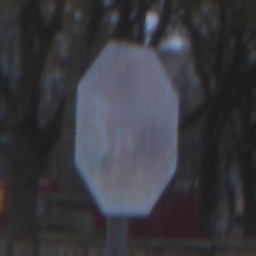
Verkehrszeichen: Stop
Umgebung: Outdoor, Urban
Tageszeit: SunriseSunset
Wetter: PartlyCloudy
Licht: Natural
Jahreszeit: NotSpecified
Kontrast: LowContrast